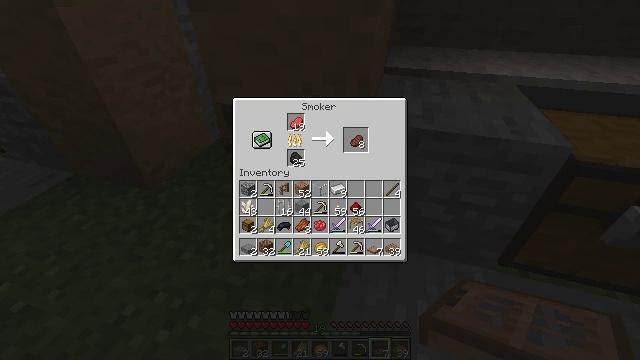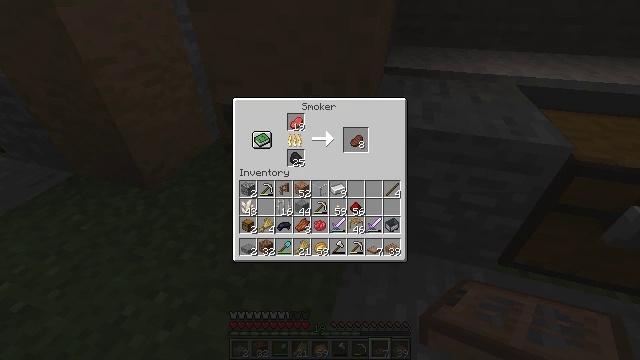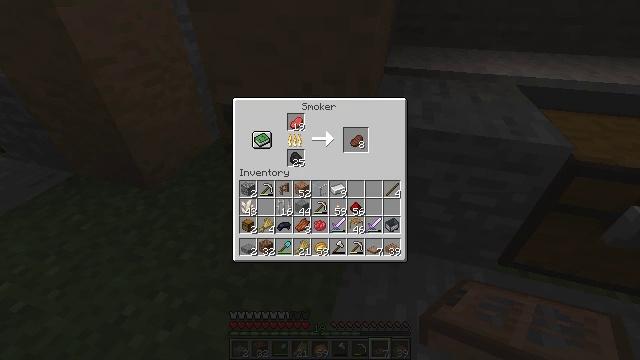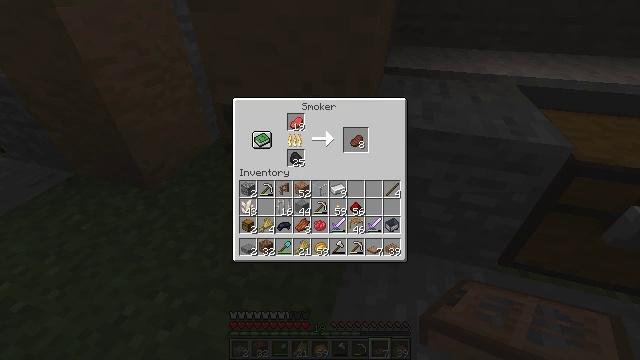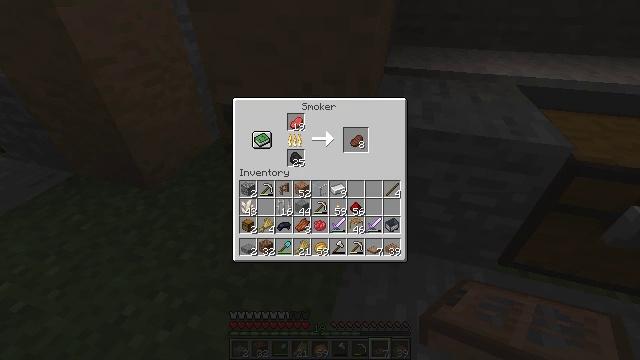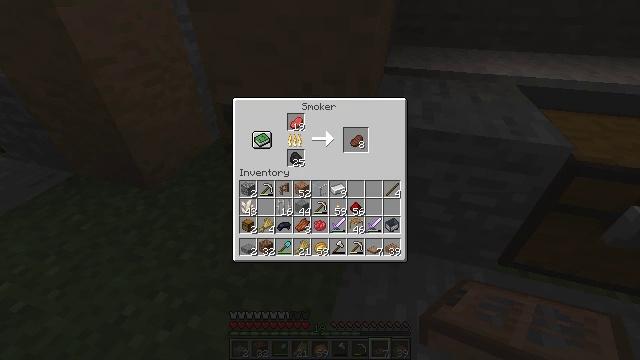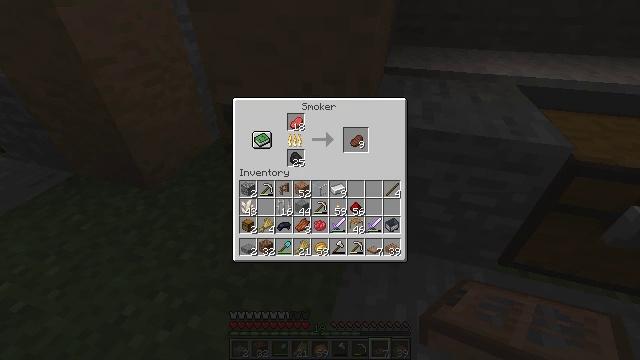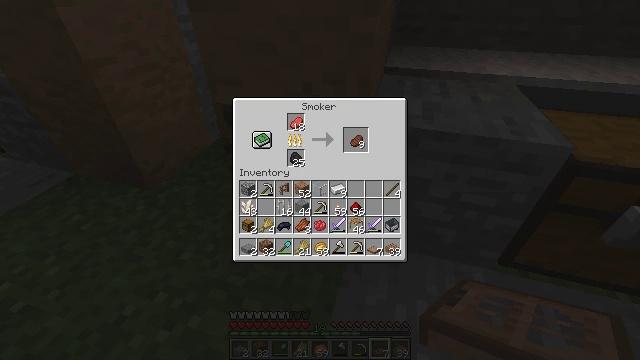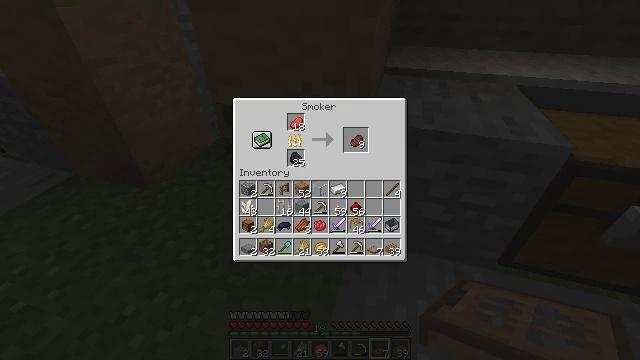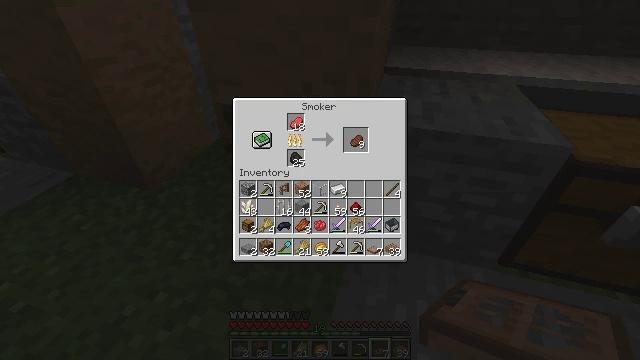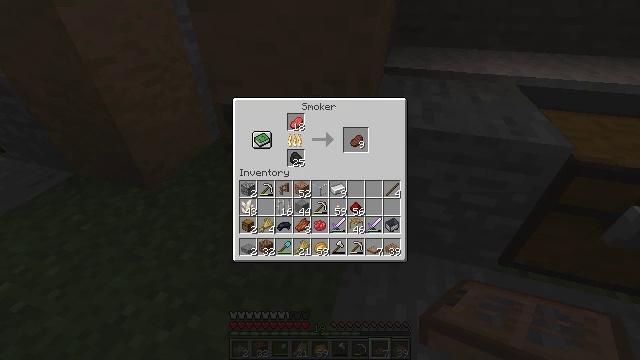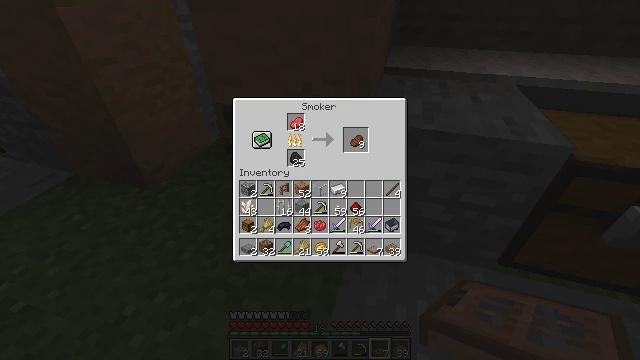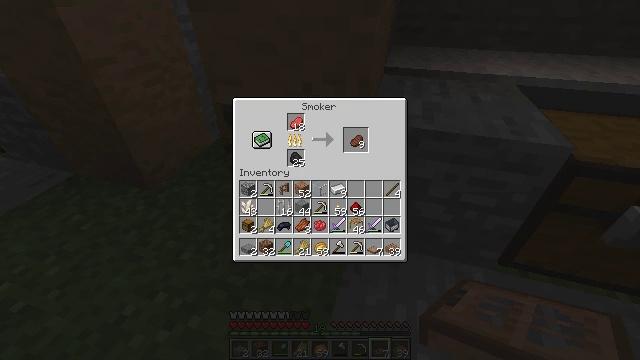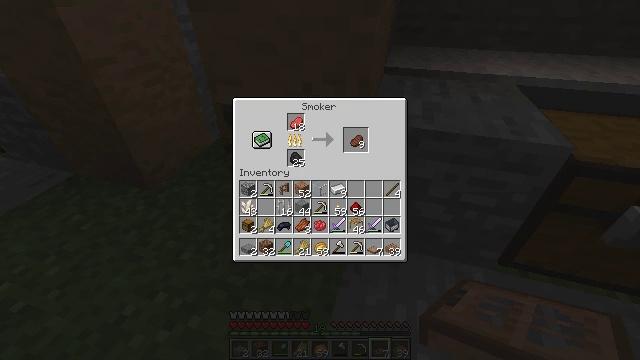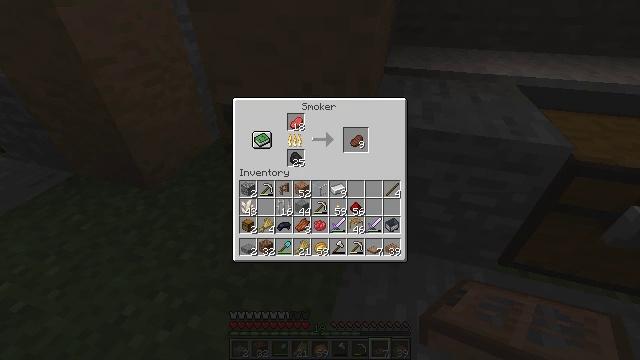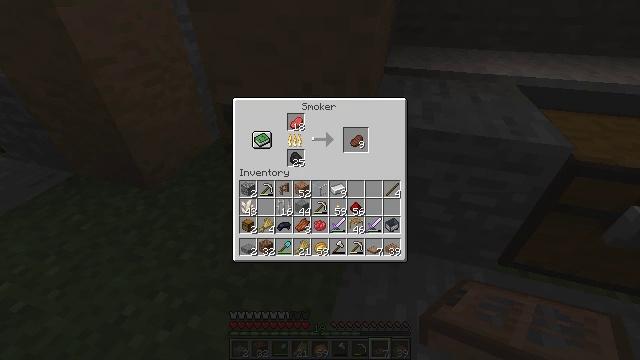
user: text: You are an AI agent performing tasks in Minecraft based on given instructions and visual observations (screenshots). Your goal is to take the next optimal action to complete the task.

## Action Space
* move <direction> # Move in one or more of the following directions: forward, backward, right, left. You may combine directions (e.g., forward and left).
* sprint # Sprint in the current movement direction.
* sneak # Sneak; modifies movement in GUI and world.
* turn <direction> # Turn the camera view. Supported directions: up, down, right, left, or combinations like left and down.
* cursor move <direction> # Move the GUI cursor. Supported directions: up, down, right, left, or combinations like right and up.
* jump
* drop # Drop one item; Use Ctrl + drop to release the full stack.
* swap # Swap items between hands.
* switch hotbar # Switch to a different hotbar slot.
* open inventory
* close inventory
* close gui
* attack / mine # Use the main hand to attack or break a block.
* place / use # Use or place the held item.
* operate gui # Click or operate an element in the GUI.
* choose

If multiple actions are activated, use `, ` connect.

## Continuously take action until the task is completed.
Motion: motion action
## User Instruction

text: Mine stripped jungle log.
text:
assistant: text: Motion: no_op
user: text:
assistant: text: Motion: no_op
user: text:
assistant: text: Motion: no_op
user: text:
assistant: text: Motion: no_op
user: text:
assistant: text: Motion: no_op
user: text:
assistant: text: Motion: no_op
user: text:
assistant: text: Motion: no_op
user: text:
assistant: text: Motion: no_op
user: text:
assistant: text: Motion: no_op
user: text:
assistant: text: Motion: no_op
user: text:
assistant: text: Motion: no_op
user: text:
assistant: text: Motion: no_op
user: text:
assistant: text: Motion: no_op
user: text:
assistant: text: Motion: no_op
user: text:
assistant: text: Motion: no_op
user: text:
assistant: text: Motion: no_op
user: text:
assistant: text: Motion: no_op
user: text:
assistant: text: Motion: no_op
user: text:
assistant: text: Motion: no_op
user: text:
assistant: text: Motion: no_op
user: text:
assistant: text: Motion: no_op
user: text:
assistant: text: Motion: no_op
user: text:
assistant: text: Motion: no_op
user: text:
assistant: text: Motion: no_op
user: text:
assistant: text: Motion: no_op
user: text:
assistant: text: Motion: no_op
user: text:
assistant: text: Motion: no_op
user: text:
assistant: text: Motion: no_op
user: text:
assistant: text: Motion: no_op
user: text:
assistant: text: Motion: no_op